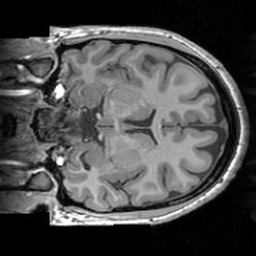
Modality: T1w
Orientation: coronal
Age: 23
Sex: female
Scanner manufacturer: siemens
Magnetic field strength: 3 T
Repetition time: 1.63 s
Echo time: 0.00311 s